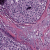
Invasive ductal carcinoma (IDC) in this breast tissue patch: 0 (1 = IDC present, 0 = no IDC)